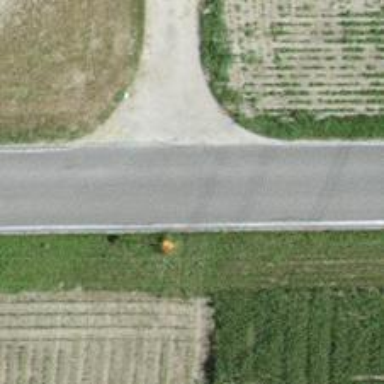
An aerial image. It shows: Unclassified road with asphalt surface.